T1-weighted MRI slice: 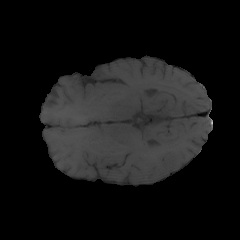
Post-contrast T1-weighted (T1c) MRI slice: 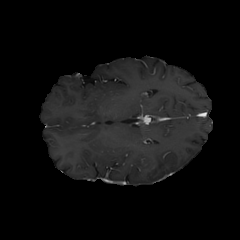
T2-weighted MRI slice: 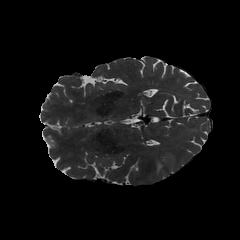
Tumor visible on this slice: yes